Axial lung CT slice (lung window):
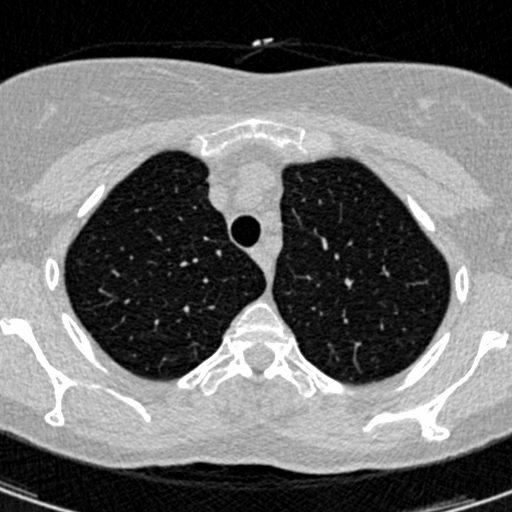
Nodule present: no